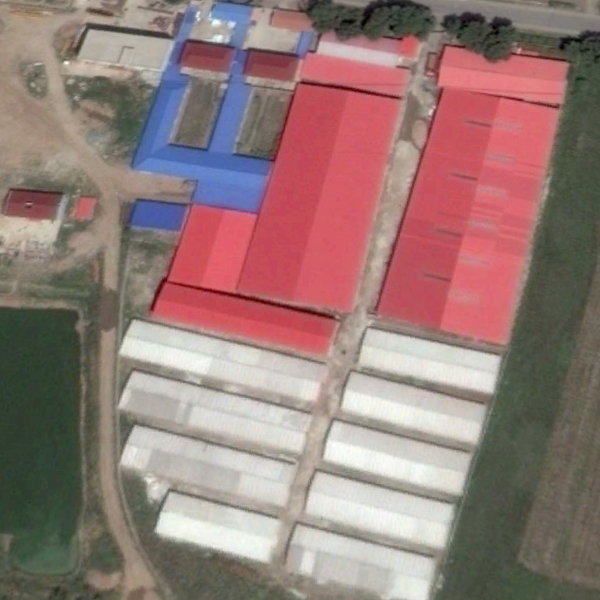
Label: Industrial